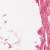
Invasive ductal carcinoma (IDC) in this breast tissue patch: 0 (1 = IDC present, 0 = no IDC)